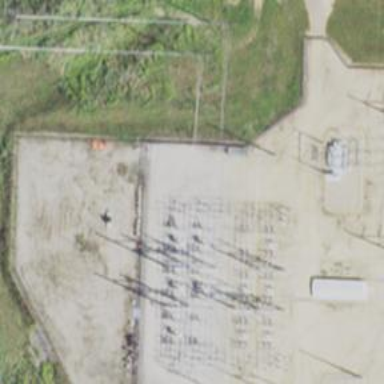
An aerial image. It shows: Switch used for power control.